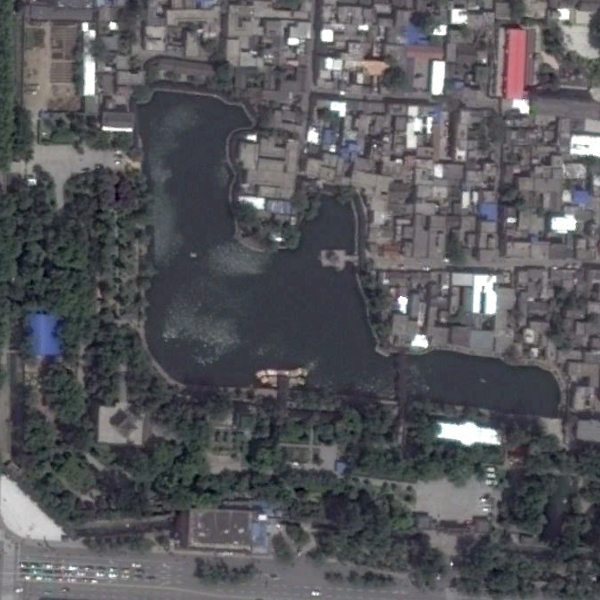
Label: Park